Interaction volume radius: 5 \u00c5
Interaction volume height: 20 \u00c5
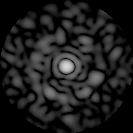
Disorder parameter: 0.8018